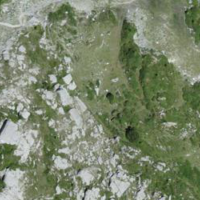
EUNIS habitat code: 26
Species observed at this site:
Saxifraga aizoides